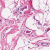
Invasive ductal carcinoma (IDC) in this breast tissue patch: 0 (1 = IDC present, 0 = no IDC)